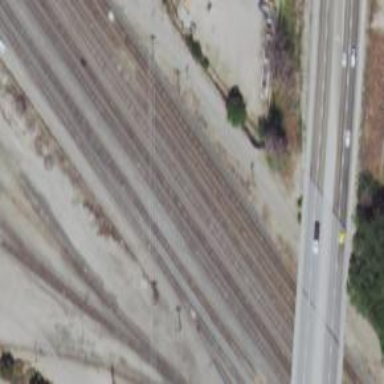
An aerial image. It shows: Railway track.